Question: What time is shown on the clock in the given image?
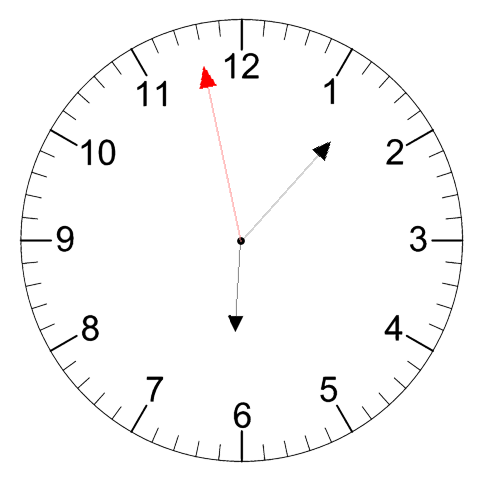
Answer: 06:06:58